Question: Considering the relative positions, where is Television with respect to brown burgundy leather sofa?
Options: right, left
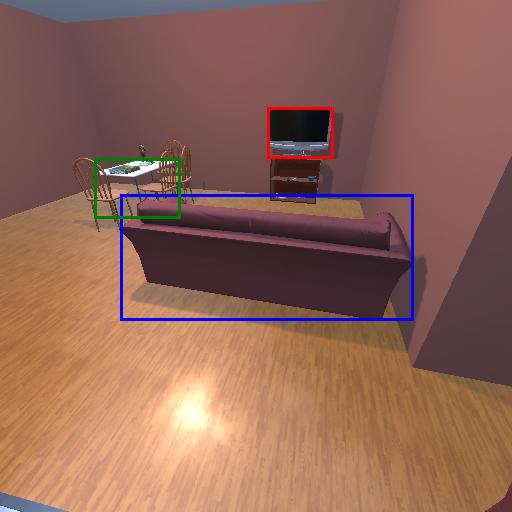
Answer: right